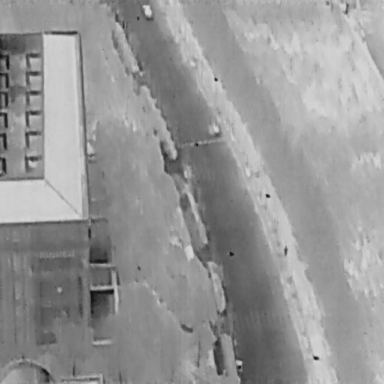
There is a Person in the infrared image.